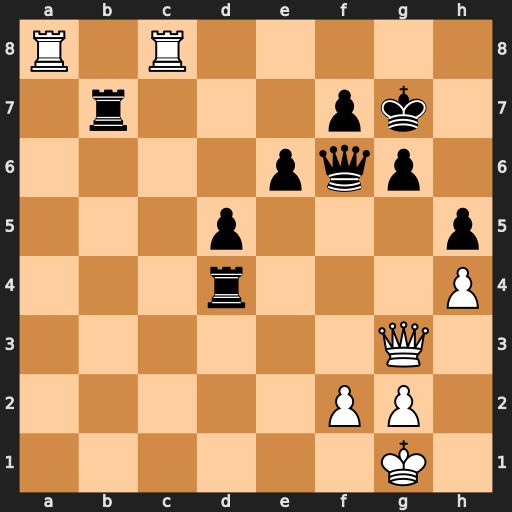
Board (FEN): R1R5/1r3pk1/4pqp1/3p3p/3r3P/6Q1/5PP1/6K1
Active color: w
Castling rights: -
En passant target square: -
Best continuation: Rg8+ Kh7 Rh8+ Qxh8 Rxh8+ Kxh8 Qe5+ Kg8 Qxd4